Interaction volume radius: 10 \u00c5
Interaction volume height: 40 \u00c5
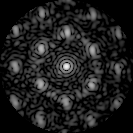
Disorder parameter: 0.4679